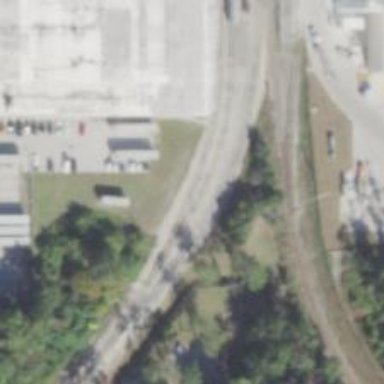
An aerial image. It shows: Rail spur service.